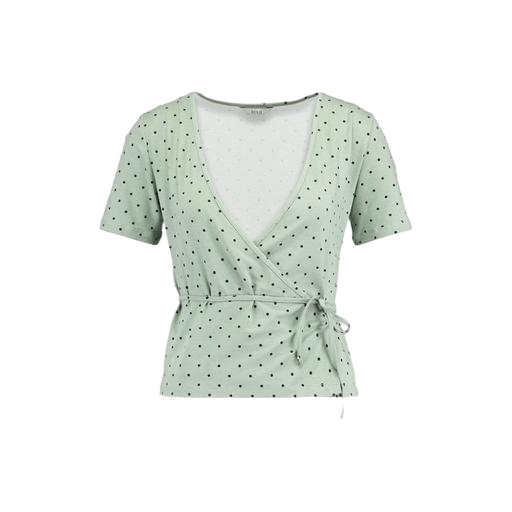
short-sleeve top only macy, green faux-wrap top, green print t-shirt, white background